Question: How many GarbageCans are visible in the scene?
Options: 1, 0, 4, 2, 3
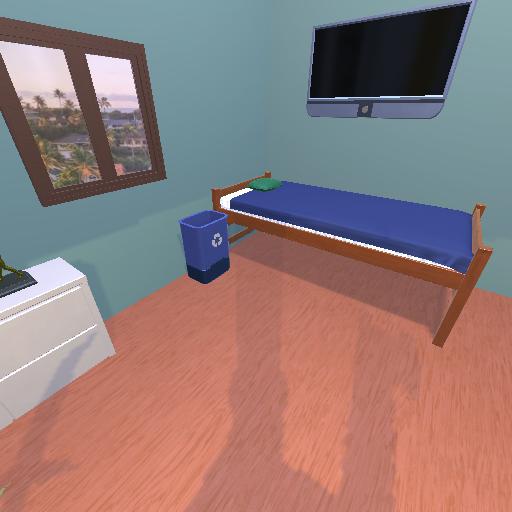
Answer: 1